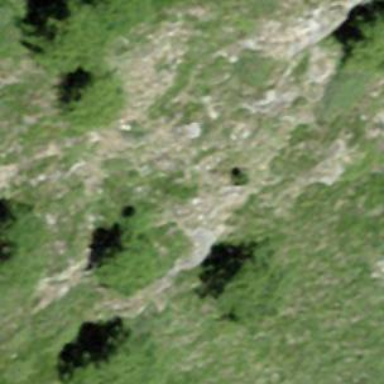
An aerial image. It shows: Landscape dominated by bare rock.